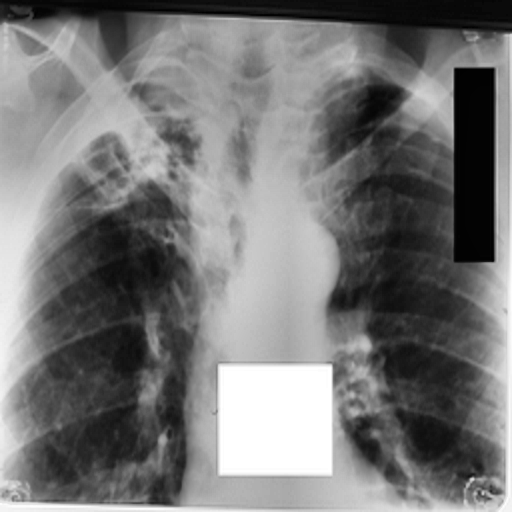
Finding: TUBERCULOSIS